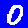
Digit: 0